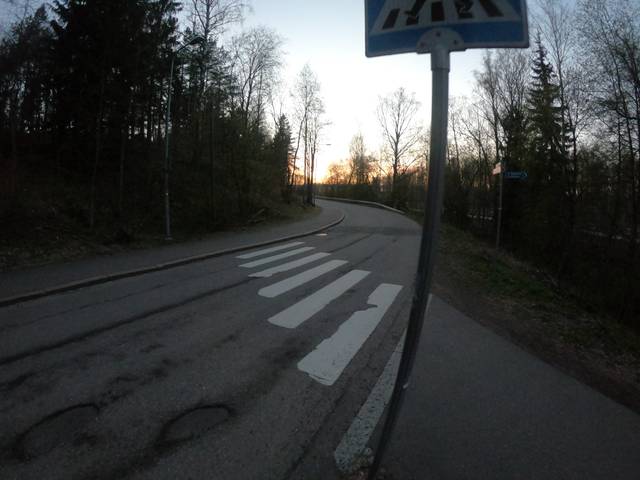
Region: Finland
Coordinates: 60.203, 24.858